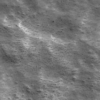
Label: not_dusty